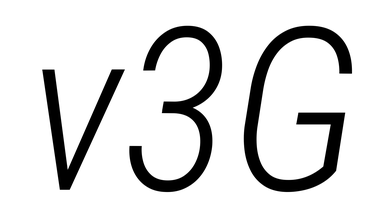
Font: Roboto-Italic_Condensed_Light_Italic